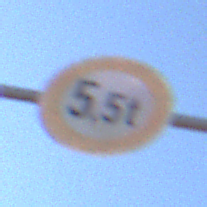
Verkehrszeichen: TatsaechlicheMasse
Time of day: MorningAfternoon
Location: Outdoor (Nature)
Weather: Clear
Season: NotSpecified
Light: Natural